Field crop: maize
Growth stage: 2
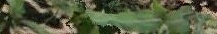
Species: maize